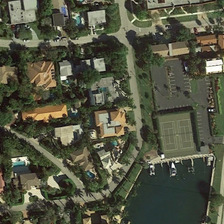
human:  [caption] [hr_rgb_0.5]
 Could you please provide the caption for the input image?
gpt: many buildings and green trees are near a port and small parking lot with two tennis courts .

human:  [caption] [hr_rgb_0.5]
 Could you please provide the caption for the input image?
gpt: many buildings and green trees are near a port and small parking lot with two tennis courts .

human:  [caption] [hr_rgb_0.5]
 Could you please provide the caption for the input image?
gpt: many buildings and green trees are near a port and small parking lot with two tennis courts .

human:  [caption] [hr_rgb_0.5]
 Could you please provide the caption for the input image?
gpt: many buildings and green trees are near a port and small parking lot with two tennis courts .

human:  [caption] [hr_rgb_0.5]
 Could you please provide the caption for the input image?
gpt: many buildings and green trees are near a port and small parking lot with two tennis courts .